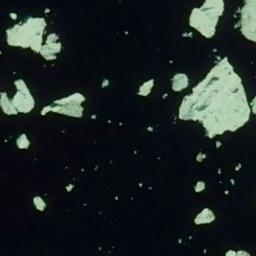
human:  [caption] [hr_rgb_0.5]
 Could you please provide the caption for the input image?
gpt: Many ice cubes of various sizes are scattered floating on the blue sea .

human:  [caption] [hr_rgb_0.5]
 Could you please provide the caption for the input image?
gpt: The sea is surrounded by sea ice .

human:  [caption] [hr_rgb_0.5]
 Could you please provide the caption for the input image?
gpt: There are many ice on the deep green sea .

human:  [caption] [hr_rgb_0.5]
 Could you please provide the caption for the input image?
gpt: A lot of sea ice of different sizes floats in the deep blue sea .

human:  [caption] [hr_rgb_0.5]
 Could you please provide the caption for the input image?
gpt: There are some pieces of sea ice .